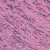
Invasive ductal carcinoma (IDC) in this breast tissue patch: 1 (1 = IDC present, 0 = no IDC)